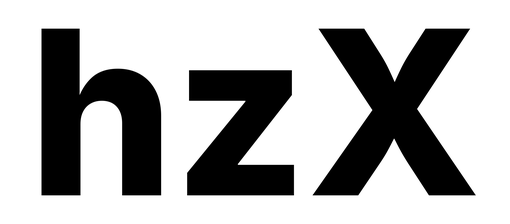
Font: Inter_ExtraBold